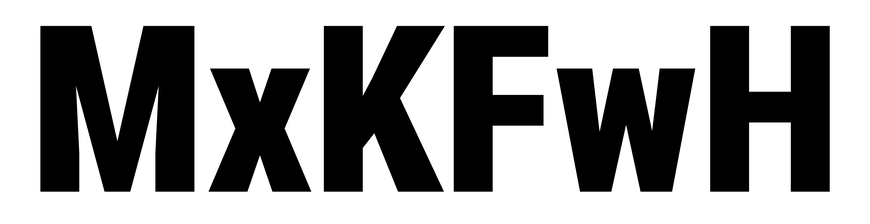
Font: Roboto_Condensed_Black